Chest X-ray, PA view. Patient: 48 years old, sex F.
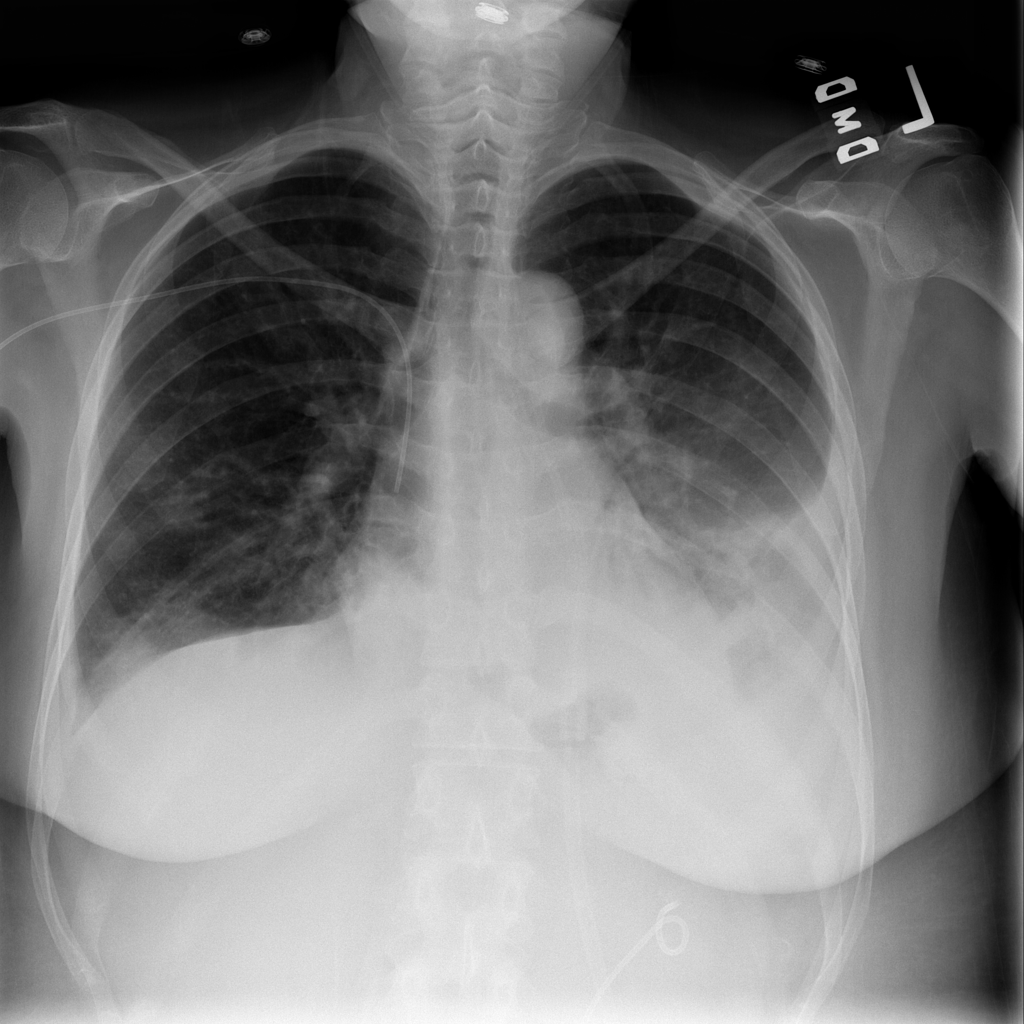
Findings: Effusion, Infiltration